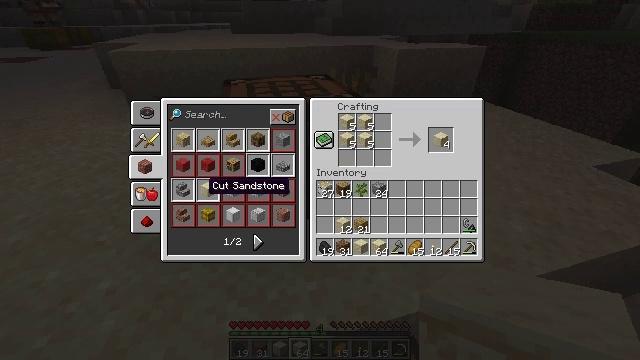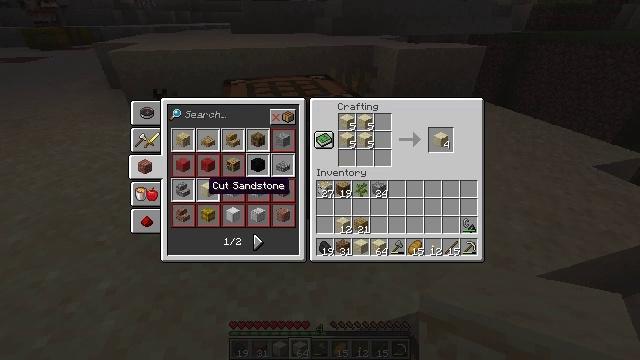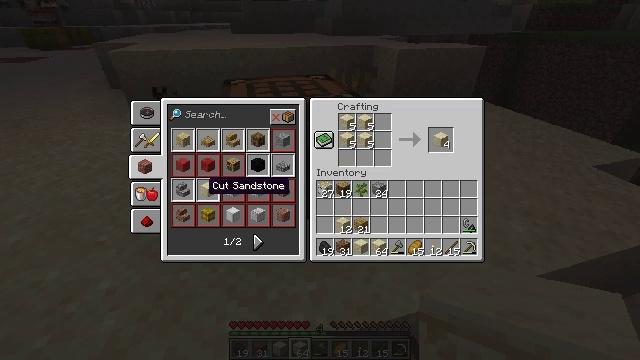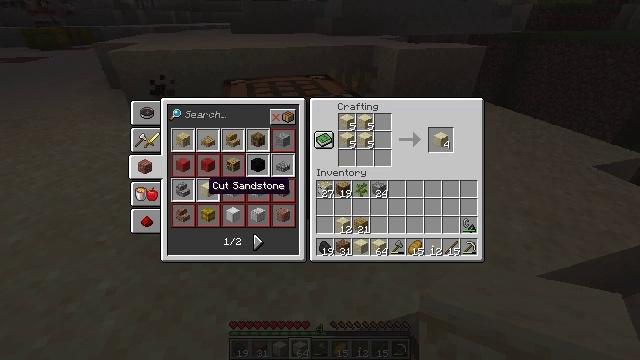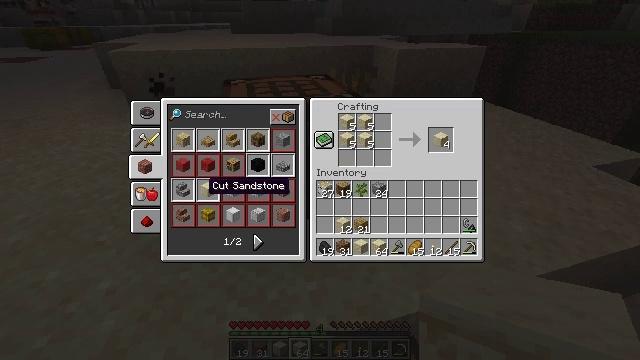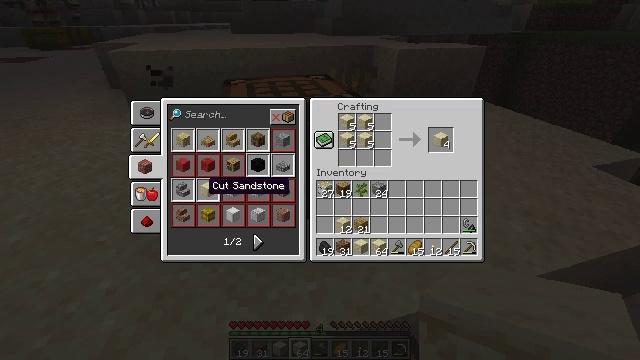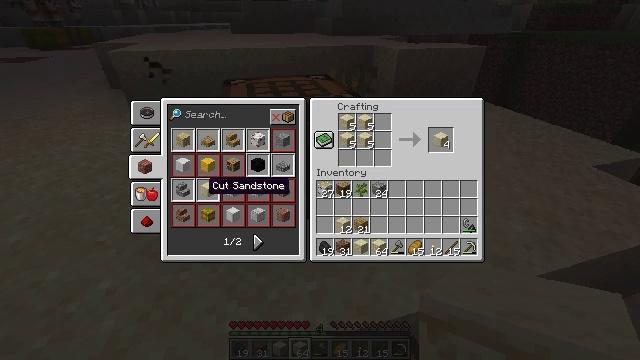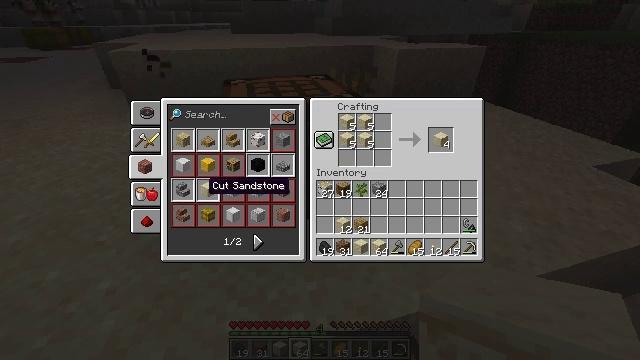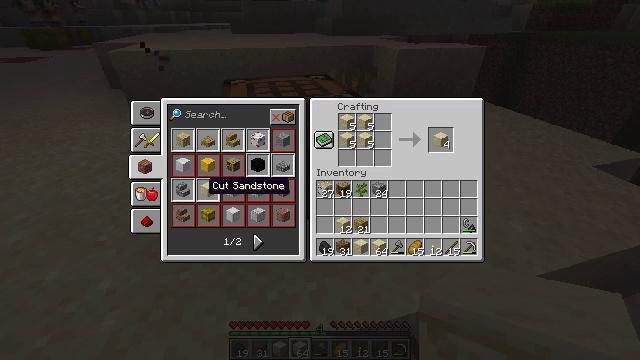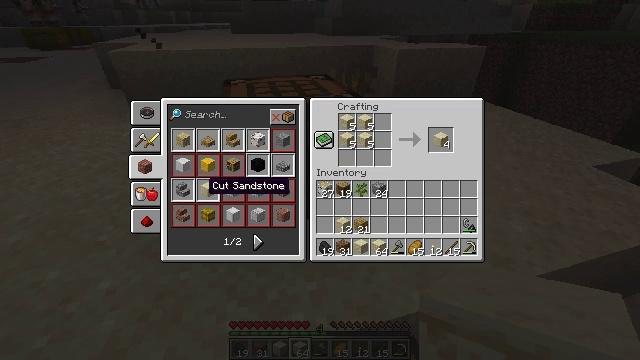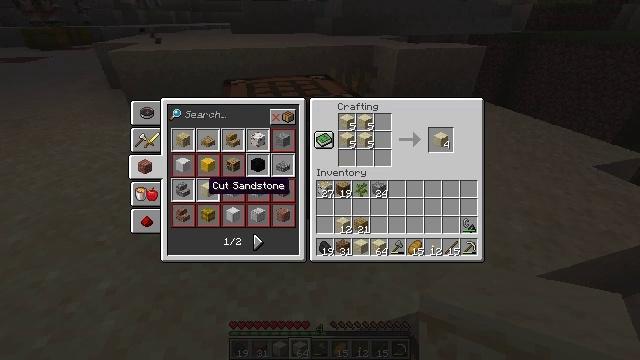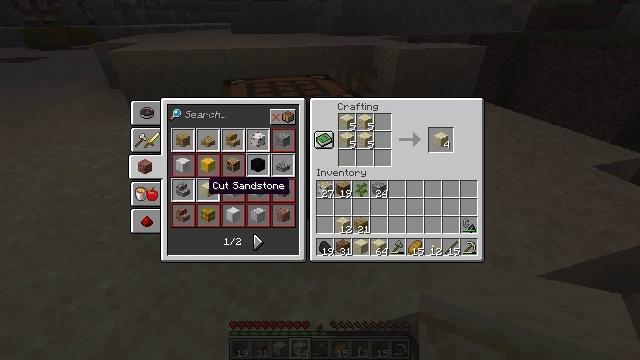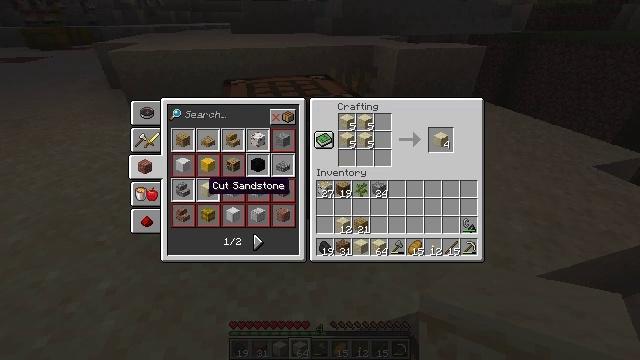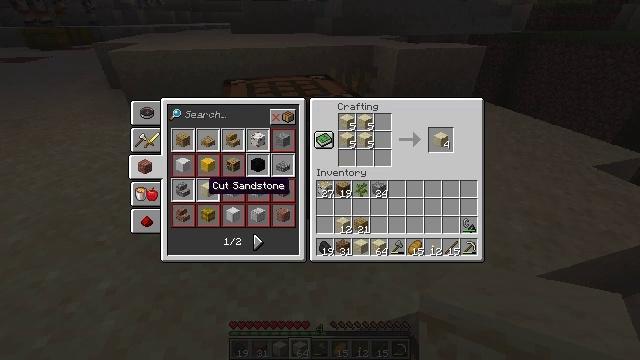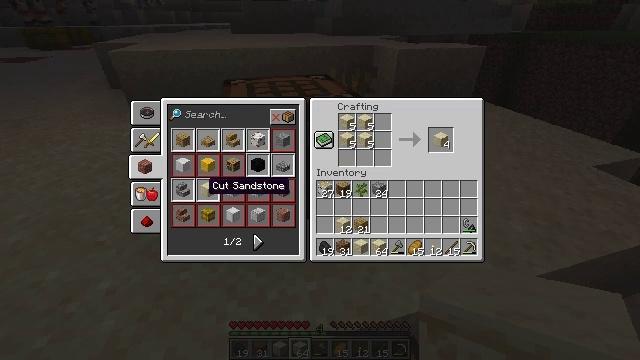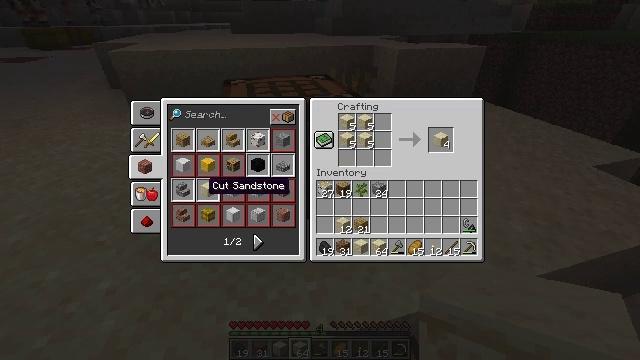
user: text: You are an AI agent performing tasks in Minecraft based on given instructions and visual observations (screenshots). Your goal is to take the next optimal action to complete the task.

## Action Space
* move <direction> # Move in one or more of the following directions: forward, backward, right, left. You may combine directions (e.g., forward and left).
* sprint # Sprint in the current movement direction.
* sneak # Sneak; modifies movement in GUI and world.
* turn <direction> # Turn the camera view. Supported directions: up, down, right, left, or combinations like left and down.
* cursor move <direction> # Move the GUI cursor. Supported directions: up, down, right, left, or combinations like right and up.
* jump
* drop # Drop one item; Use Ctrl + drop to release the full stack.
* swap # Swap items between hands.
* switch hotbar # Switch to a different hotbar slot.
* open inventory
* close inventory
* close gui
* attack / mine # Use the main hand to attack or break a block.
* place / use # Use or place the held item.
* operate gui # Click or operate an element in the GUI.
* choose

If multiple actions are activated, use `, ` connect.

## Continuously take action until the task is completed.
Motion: motion action
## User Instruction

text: Convert sandstone into cut sandstone using the crafting table.
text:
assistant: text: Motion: operate gui
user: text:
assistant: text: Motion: operate gui
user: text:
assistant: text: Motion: operate gui
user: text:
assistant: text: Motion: operate gui
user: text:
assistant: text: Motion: operate gui
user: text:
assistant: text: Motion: operate gui
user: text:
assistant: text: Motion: operate gui
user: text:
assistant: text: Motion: operate gui
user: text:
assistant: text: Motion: no_op
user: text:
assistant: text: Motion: operate gui
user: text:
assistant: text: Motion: operate gui
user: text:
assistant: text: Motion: no_op
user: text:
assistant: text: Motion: no_op
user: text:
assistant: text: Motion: no_op
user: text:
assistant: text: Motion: no_op
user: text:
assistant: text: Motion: no_op
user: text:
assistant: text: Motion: operate gui
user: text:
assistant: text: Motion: operate gui
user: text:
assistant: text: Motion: no_op
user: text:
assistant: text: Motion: no_op
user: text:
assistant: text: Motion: operate gui
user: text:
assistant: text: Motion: operate gui
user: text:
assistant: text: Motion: no_op
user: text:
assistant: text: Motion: operate gui
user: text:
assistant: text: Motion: operate gui
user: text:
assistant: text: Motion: no_op
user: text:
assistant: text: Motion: operate gui
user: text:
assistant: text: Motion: operate gui
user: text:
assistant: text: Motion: no_op
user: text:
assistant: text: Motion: operate gui